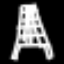
Label: The Eiffel Tower